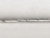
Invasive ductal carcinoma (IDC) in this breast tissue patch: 0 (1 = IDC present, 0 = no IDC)